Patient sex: M
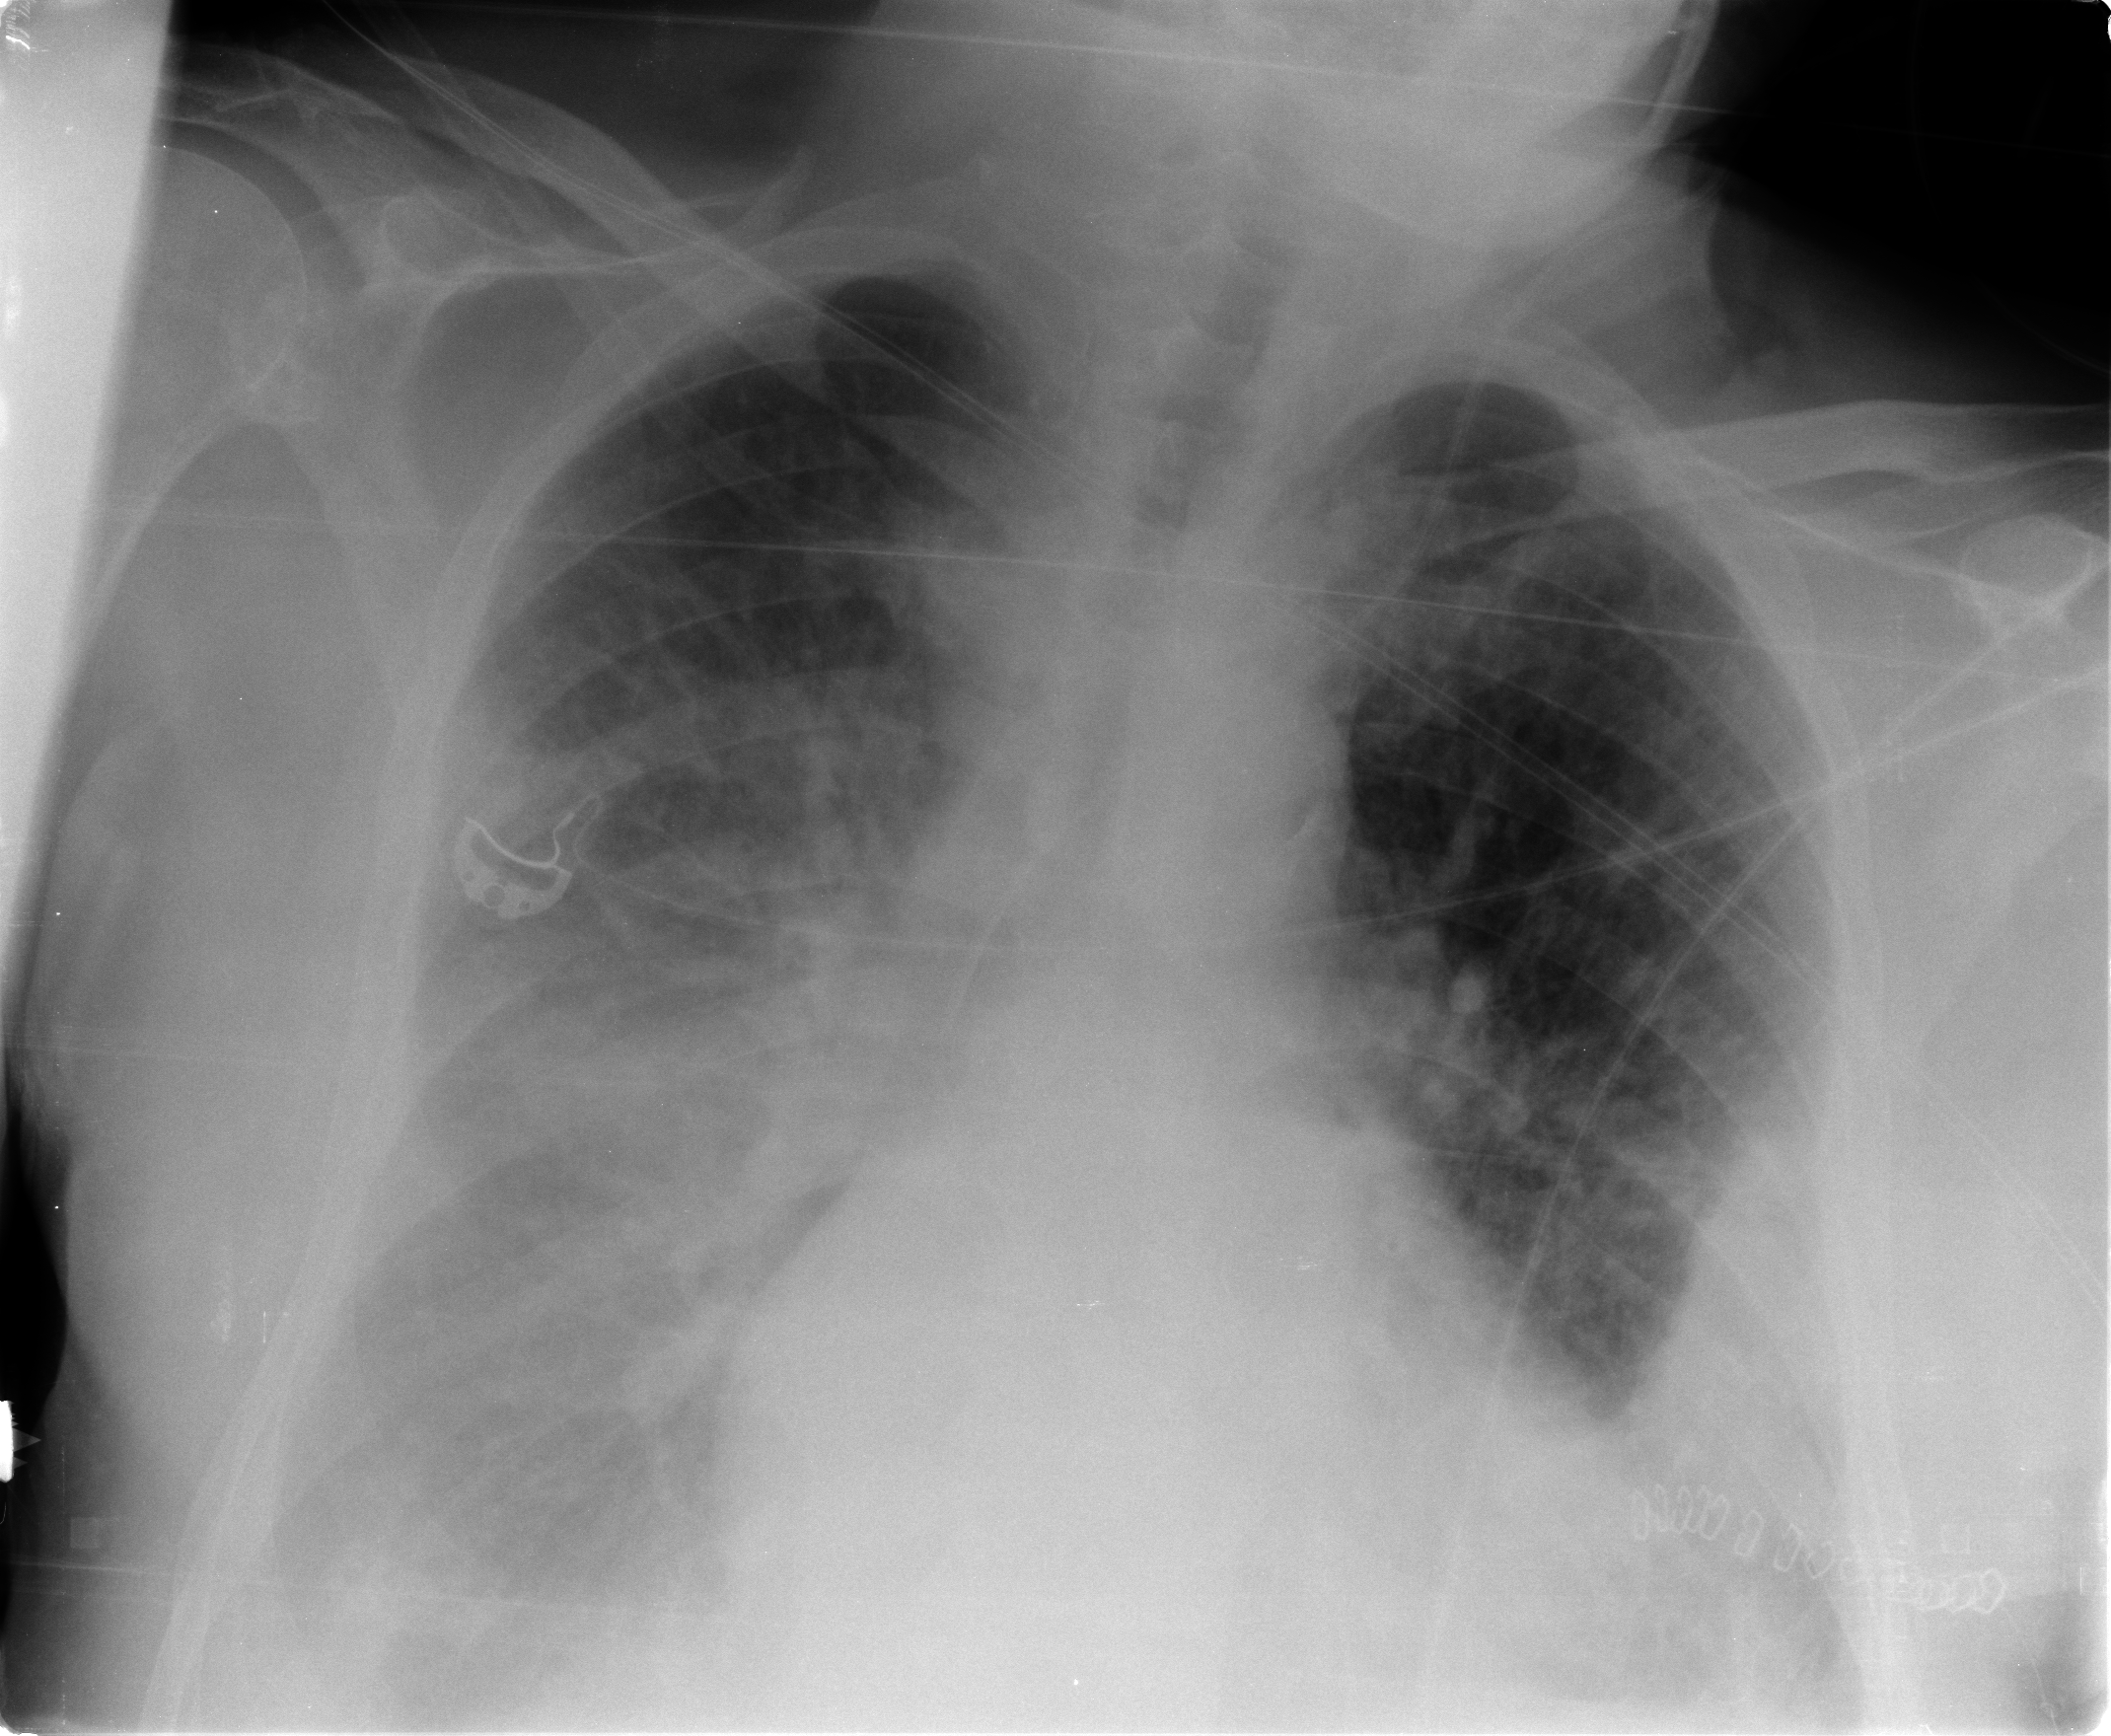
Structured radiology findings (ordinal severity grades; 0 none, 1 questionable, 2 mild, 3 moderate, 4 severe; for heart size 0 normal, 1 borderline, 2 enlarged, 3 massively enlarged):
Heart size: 2
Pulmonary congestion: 3
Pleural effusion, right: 3
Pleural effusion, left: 2
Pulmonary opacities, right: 2
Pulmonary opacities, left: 3
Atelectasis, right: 3
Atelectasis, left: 3